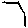
Label: hexagon